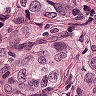
Metastatic tissue present: yes